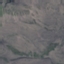
Land use / land cover: HerbaceousVegetation